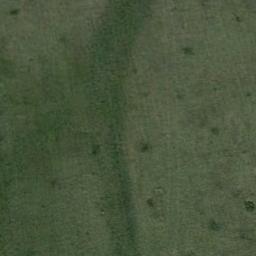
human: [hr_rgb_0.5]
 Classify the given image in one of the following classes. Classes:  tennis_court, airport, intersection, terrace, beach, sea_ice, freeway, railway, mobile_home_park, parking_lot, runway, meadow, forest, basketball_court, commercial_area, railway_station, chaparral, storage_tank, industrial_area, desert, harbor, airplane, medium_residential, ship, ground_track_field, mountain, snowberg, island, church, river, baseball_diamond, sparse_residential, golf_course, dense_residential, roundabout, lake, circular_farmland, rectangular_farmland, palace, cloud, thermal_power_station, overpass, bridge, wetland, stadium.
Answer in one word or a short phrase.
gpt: meadow